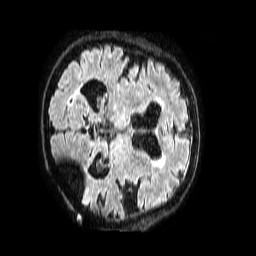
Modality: FLAIR
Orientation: axial
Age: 78
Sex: female
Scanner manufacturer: philips
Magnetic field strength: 1.5 T
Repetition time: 4.8 s
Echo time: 0.3 s